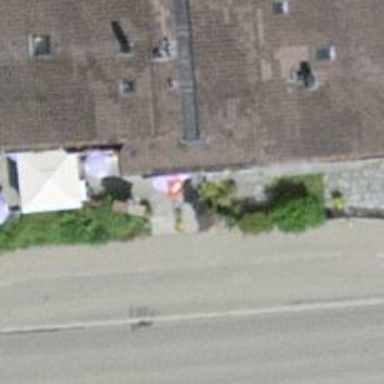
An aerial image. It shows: Restaurant.